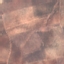
Label: PermanentCrop